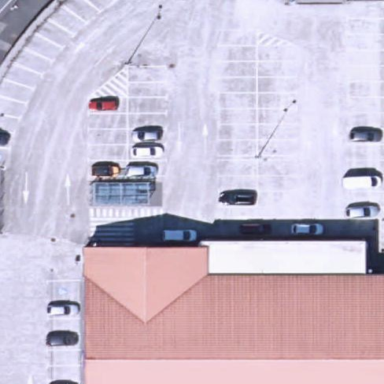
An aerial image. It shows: Parking area with surface.